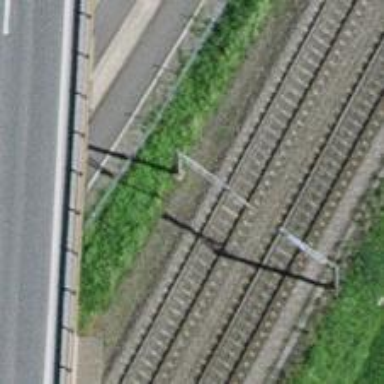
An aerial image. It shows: Single-track railway with electrified contact lines.